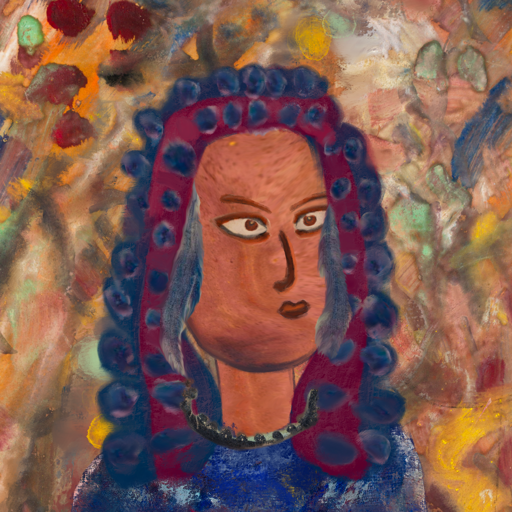
Background: Mother_And_Son_Mother, Head And Neck Side: Mother_And_Son_Mother, Face Side: Roy_Bahadur, Bust: Irani, Hair Side: Hill_Girl, Head Accessory: Blank, Second Necklace: Blank, Necklace: Childish, Baby: Blank